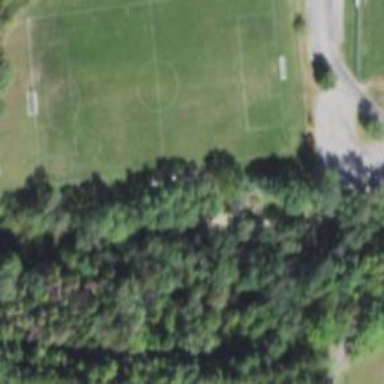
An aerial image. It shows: Soccer pitch for leisure land activities.